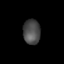
Tissue: skin
Cell type: Others
Senescence score: 0.7746
Nuclear area (px): 418
Mean DAPI intensity: 75.237